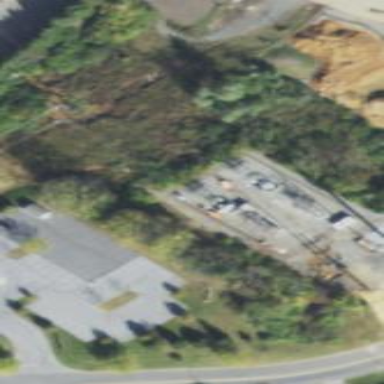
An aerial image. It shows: Power substation.